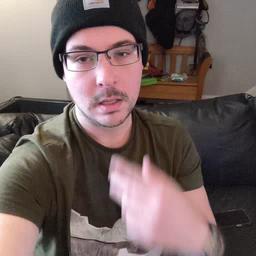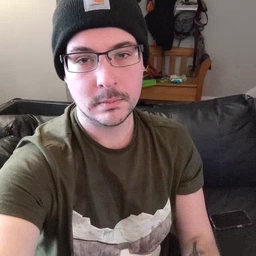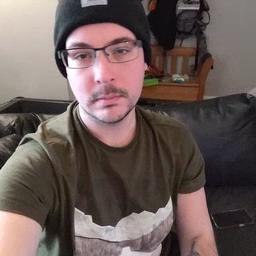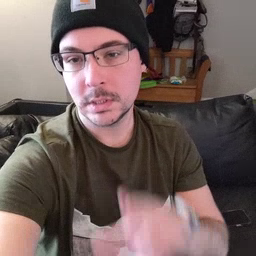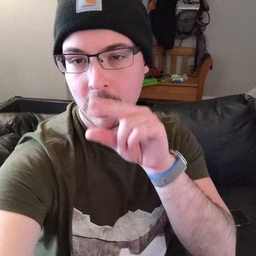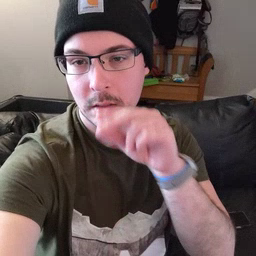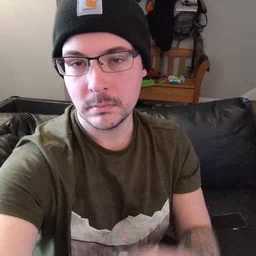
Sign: duck